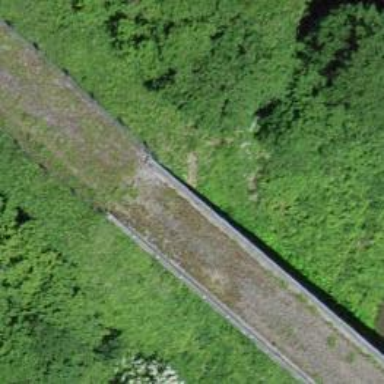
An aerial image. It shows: Abandoned railway bridge.